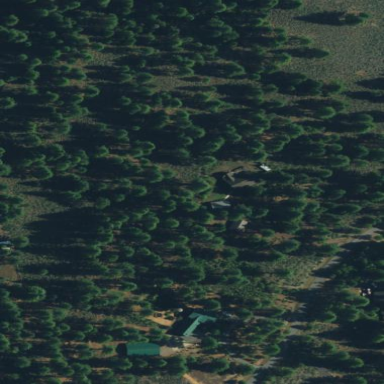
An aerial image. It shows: Evergreen woodland with needle-leaved trees.